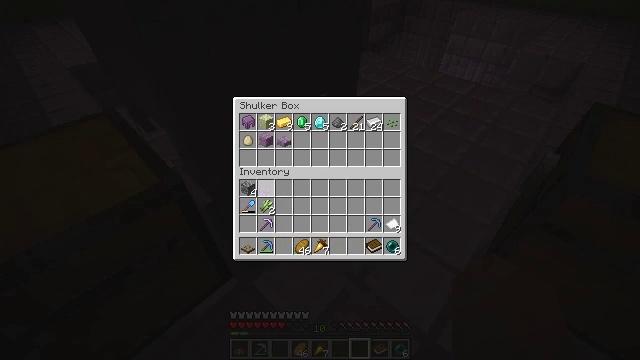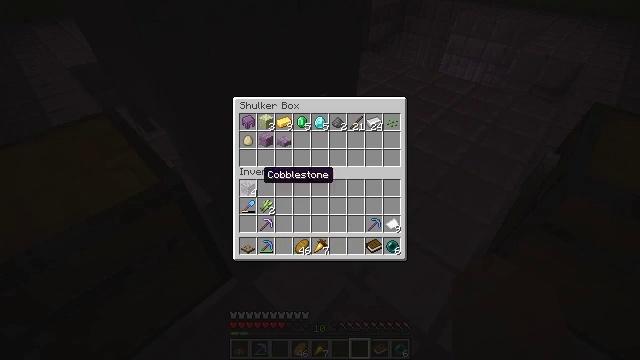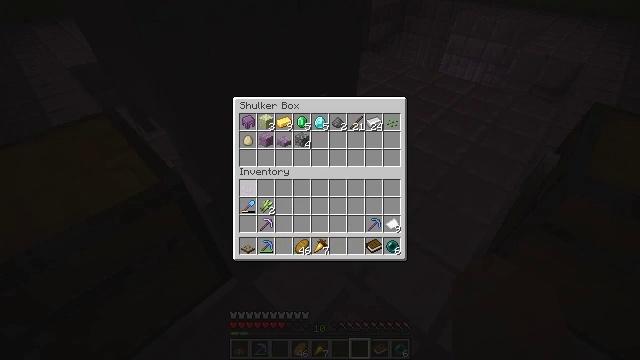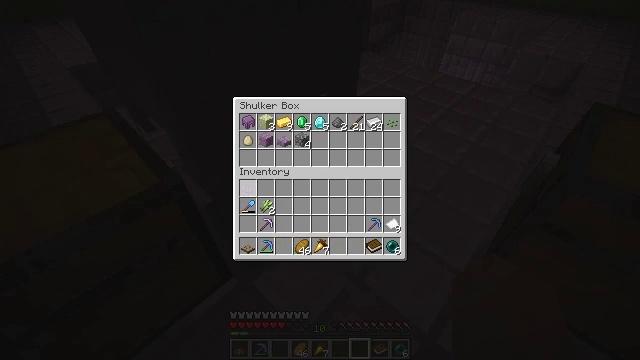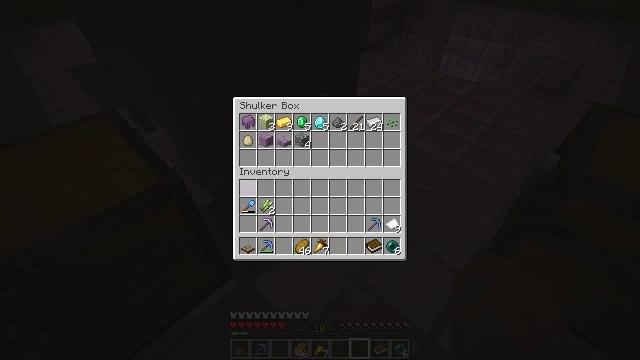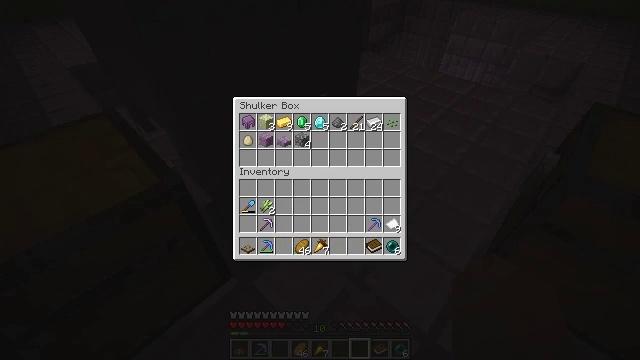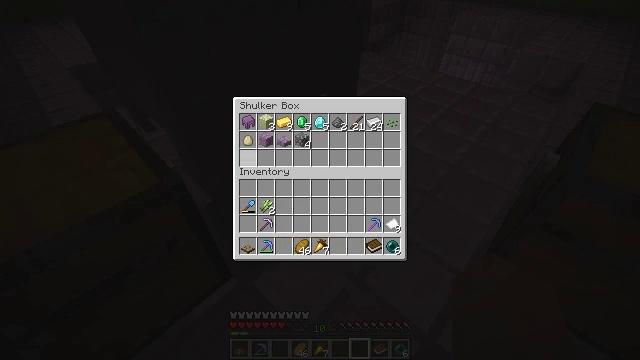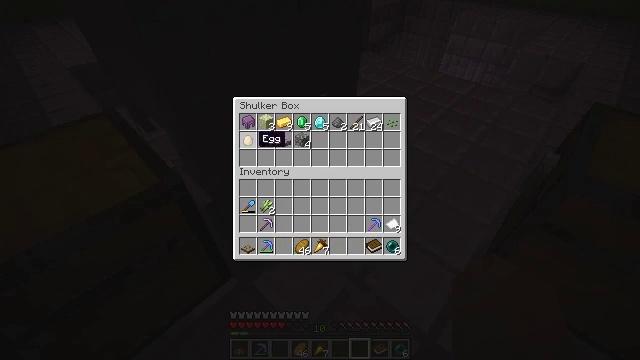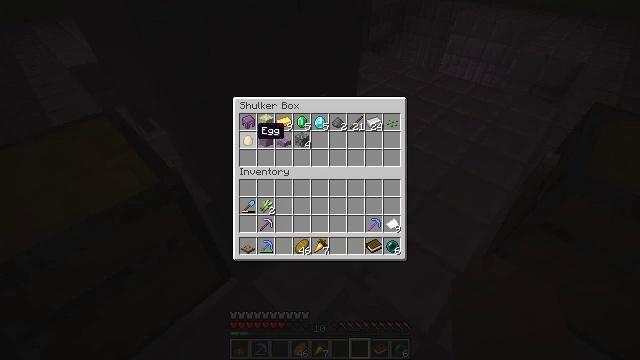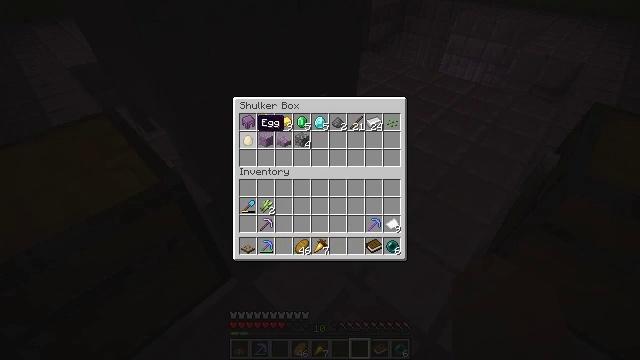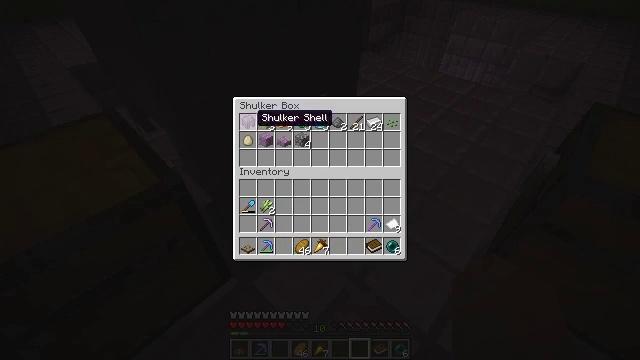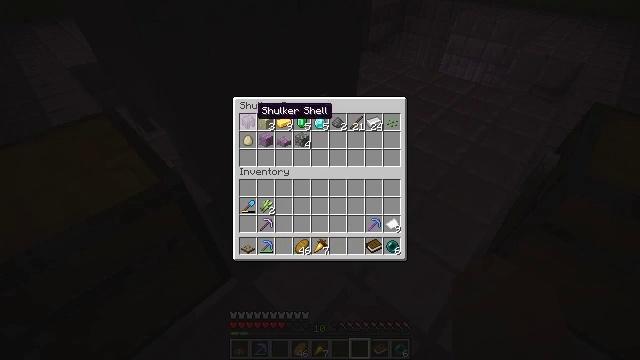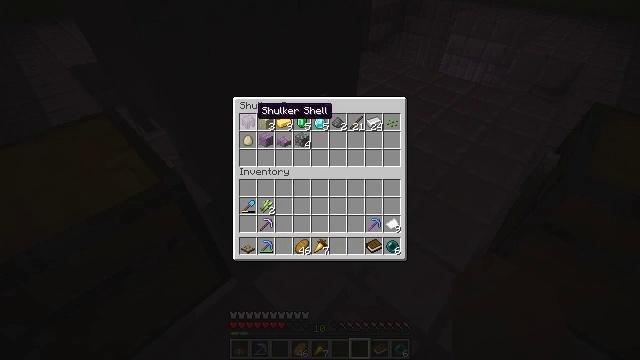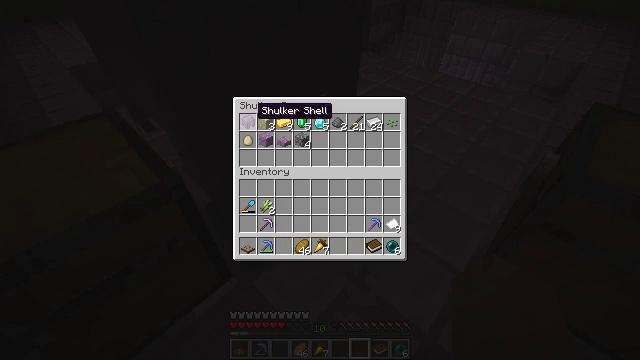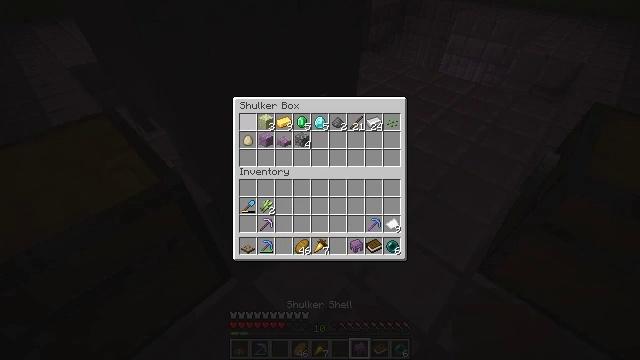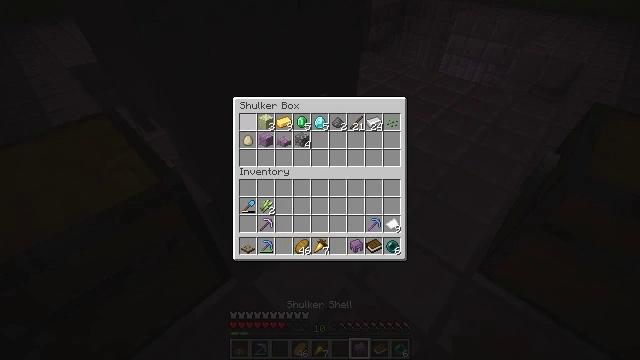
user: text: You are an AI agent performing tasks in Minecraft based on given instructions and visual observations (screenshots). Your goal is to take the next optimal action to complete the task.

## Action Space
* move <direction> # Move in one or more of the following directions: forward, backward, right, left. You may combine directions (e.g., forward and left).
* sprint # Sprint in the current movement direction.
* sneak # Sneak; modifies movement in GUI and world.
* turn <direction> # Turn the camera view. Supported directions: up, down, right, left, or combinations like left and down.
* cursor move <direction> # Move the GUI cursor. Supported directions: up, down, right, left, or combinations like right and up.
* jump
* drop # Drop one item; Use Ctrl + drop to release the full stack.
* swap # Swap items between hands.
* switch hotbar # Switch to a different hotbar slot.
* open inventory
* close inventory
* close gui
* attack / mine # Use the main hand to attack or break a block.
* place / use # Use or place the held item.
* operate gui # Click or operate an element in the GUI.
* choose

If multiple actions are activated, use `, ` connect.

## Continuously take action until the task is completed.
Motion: motion action
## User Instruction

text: Mine a chest to move it.
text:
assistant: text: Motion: sneak
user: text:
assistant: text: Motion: sneak, operate gui
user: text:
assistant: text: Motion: sneak, operate gui
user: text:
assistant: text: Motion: sneak, operate gui
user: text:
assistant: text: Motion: sneak, cursor move up
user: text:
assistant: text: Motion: sneak, cursor move up
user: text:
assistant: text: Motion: sneak, cursor move up
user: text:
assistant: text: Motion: sneak, cursor move up
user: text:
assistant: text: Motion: sneak, cursor move up
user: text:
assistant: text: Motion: sneak
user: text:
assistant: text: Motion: sneak, cursor move up
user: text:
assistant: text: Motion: sneak
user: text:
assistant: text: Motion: sneak
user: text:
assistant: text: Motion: sneak, operate gui
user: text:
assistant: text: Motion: sneak, operate gui
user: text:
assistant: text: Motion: sneak, operate gui
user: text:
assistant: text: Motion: sneak
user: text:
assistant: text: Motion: sneak, cursor move down
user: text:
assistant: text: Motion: sneak, cursor move down
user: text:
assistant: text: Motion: sneak
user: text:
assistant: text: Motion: sneak, cursor move down
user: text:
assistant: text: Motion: sneak, cursor move down
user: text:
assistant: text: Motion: sneak, cursor move down
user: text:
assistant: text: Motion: sneak
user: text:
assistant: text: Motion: sneak
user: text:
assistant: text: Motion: sneak
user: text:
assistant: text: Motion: sneak
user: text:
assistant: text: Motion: sneak
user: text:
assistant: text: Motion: sneak, operate gui
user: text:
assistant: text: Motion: sneak, operate gui